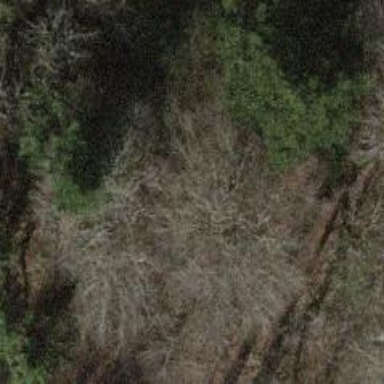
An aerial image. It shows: Brown bench.